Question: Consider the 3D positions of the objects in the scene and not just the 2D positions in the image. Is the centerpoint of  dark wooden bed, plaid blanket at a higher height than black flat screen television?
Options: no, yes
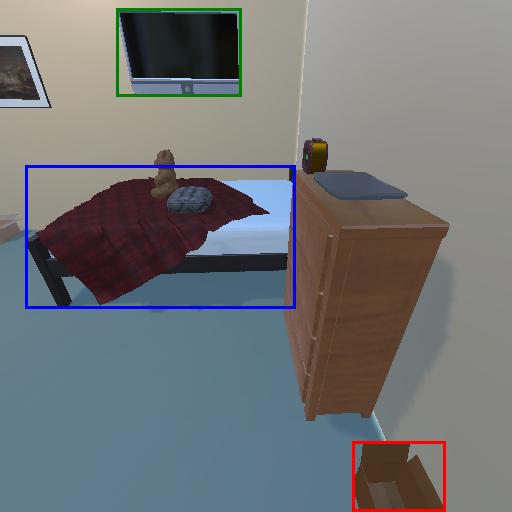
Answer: no